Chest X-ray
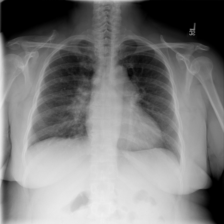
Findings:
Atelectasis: negative
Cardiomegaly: negative
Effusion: negative
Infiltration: negative
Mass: negative
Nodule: negative
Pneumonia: negative
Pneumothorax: negative
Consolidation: negative
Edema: negative
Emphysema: negative
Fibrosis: negative
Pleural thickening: negative
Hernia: negative